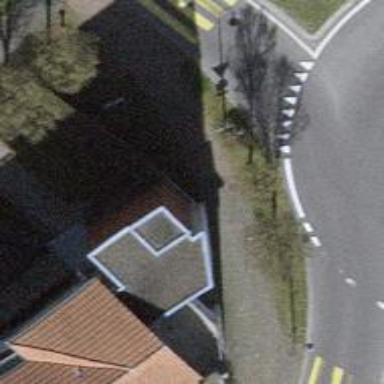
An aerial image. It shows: Sidewalk.